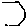
Label: hexagon